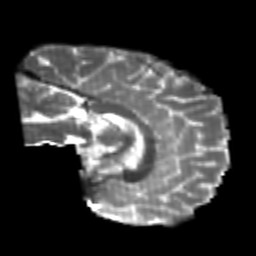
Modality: T2w
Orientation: sagittal
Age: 21
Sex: male
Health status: healthy
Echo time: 0.074 s